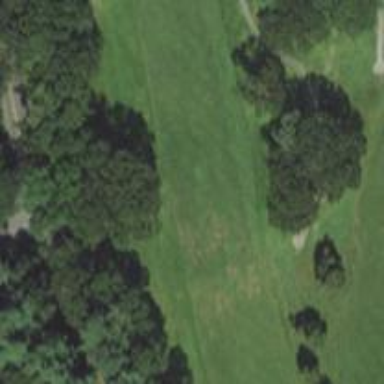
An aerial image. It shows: View of golf hole.